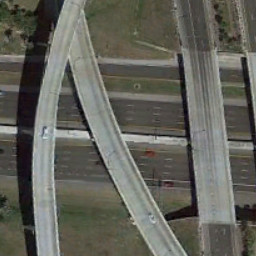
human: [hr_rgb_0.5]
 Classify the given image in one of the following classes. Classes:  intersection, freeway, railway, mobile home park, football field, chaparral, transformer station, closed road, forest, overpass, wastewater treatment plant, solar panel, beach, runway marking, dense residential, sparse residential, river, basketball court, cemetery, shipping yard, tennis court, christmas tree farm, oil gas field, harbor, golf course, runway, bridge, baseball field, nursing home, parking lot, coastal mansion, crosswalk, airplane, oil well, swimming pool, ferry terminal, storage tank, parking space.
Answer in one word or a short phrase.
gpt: overpass